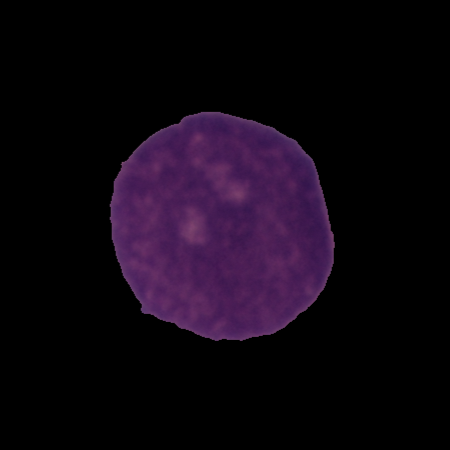
Label: cancer